Question: I would like to make single page web application (using ember.js for frontend, django for backend and rest framework for handling APIs), with third party authentication system (facebook/google/linkedin).
Focusing only on google oauth2 I found that this is the oauth2 process(from <URL>

and I manage to get the authorisation code, but I dont know how to to trade it for acces token with user data, and save them to my db or even better how to call python-social-auth to handle this for me, without reloading the page.
I also checked this tutorial <URL> , but it want acces_token as parameter, not auth code.
What is the best approche to do it?
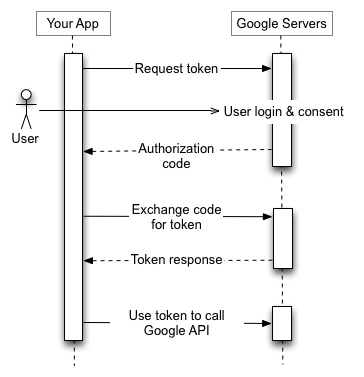
Answer: When using the authorization code flow, your web server/app receives an authentication code when the user authenticates. This particular flow involves one more step as you have already realised - exchanging the authorization code for an access token.
You'd need to to make a call like this to exchange the auth code for an access token,
'''
POST /o/oauth2/token HTTP/1.1
Host: accounts.google.com
Content-Type: application/x-www-form-urlencoded
code=4/P7q7W91a-oMsCeLvIaQm6bTrgtp7&
client_id=<PHONE>.apps.googleusercontent.com&
client_secret={client_secret}&
redirect_uri={your_redirect_uri}&
grant_type=authorization_code
'''
Please note, in this particular flow it's a two step authentication - authenticating the user and then the app that makes the calls on behalf of the user. Read <URL> link if you need more info on this.